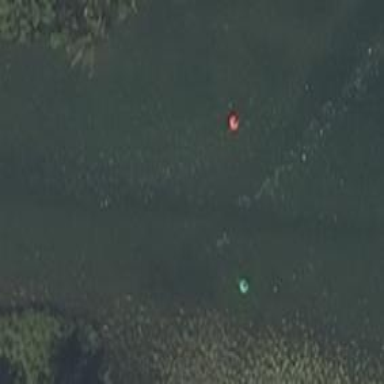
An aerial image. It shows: Green buoy.